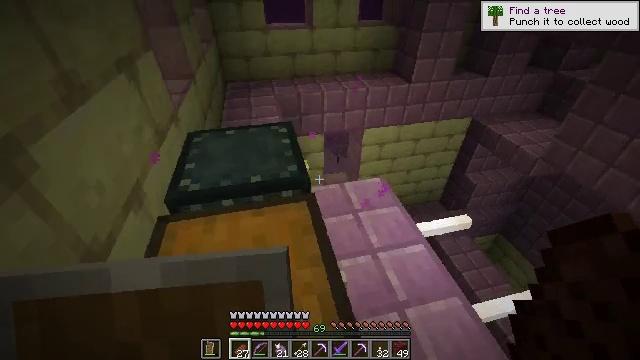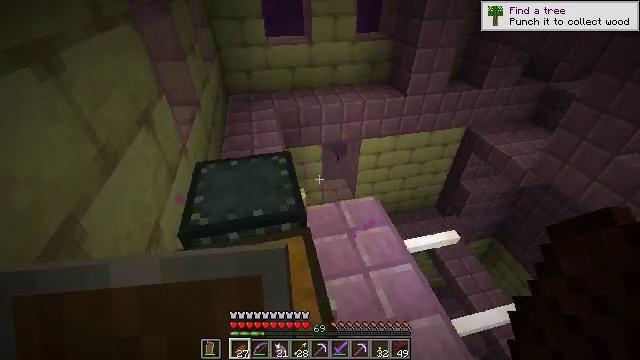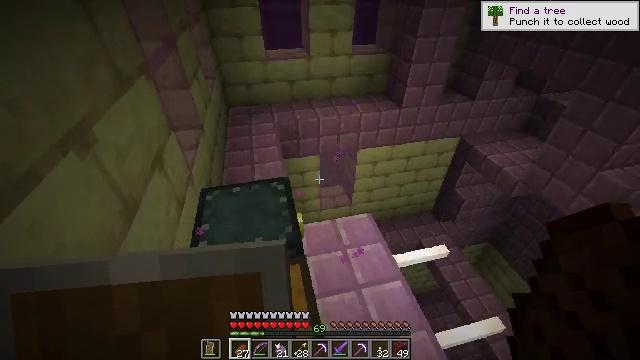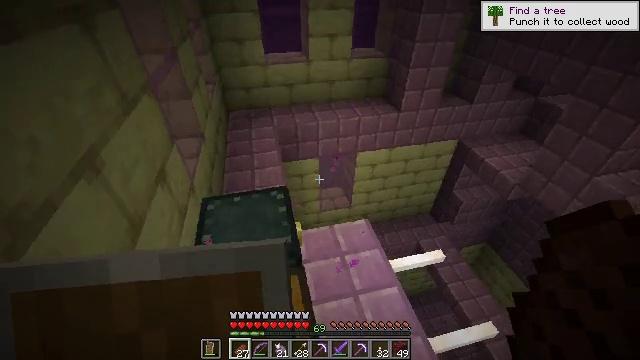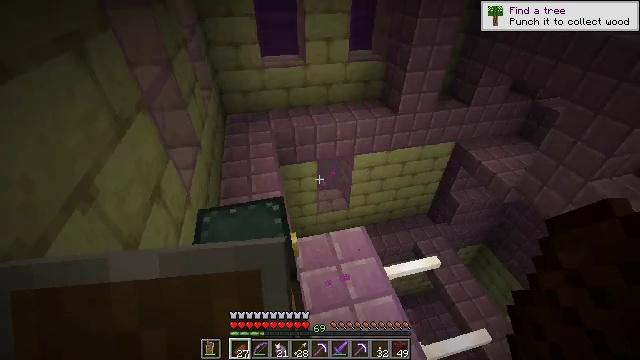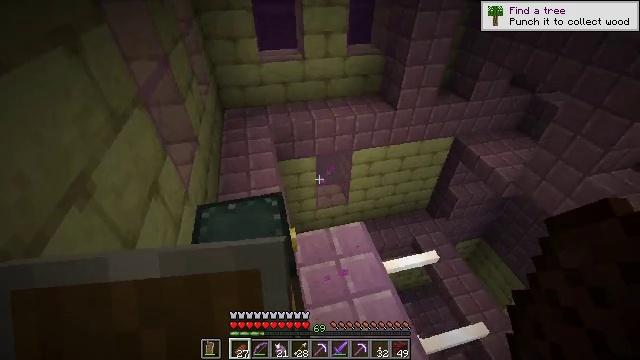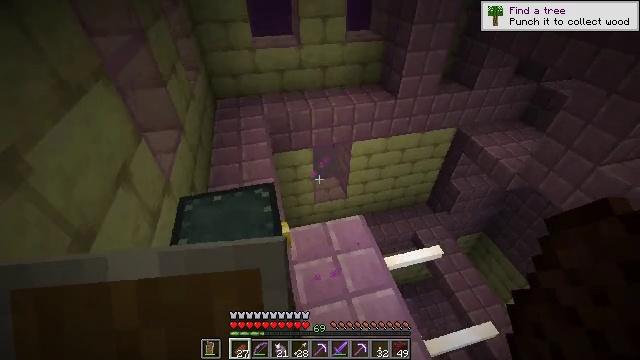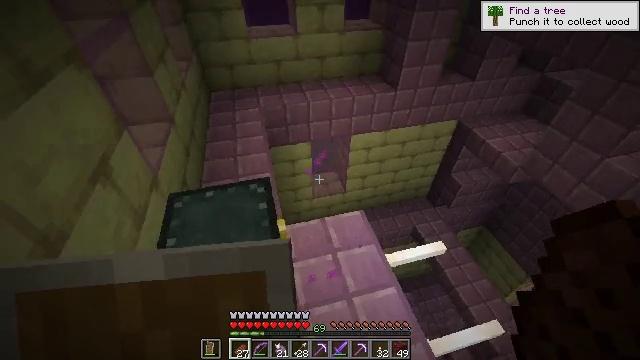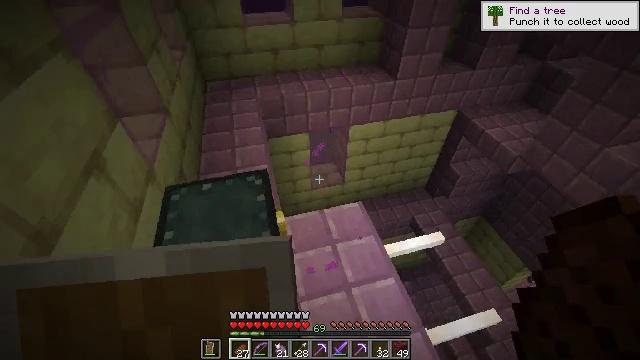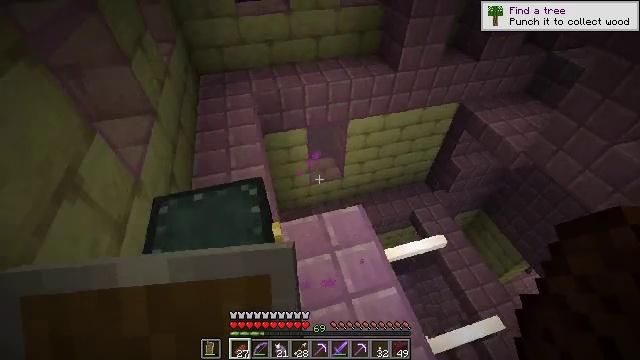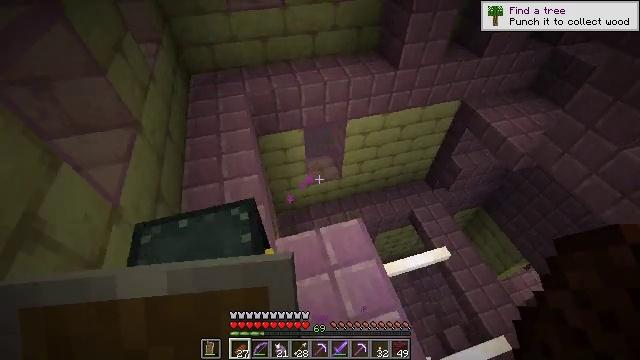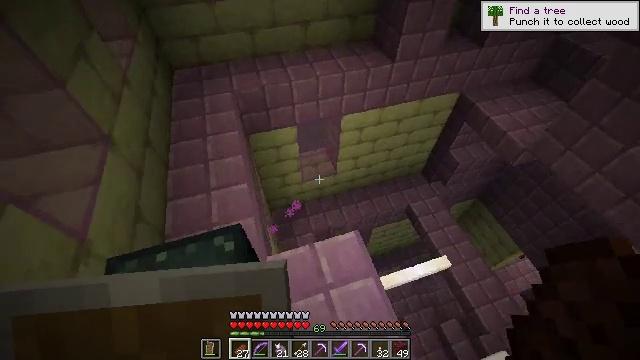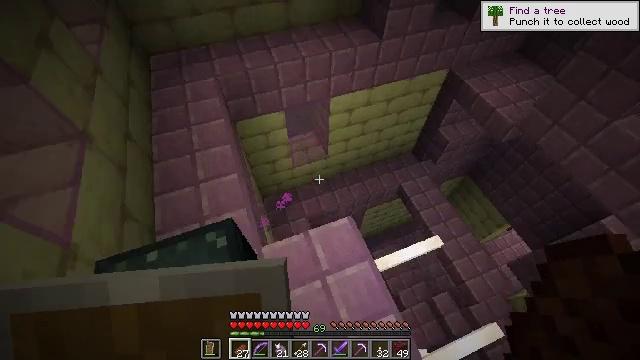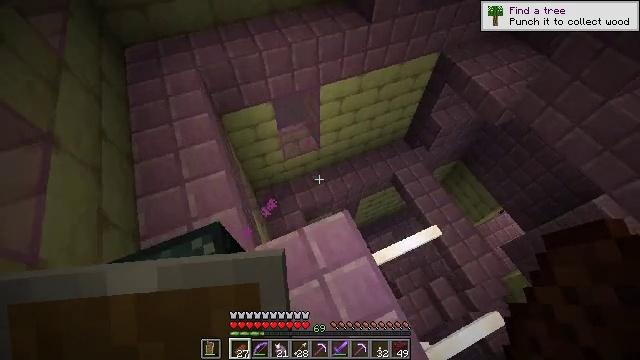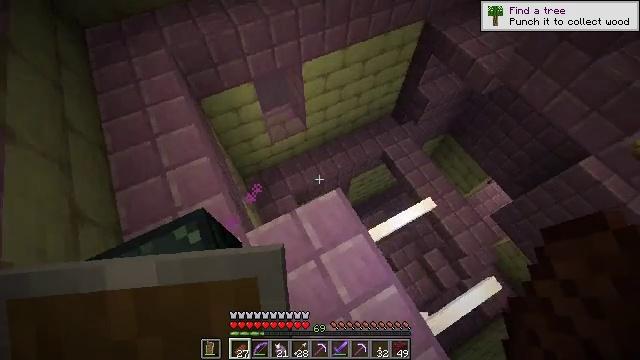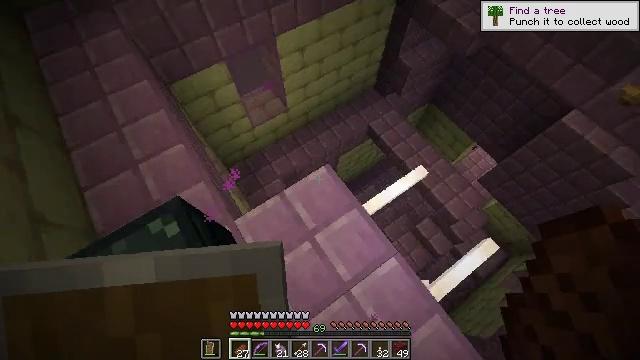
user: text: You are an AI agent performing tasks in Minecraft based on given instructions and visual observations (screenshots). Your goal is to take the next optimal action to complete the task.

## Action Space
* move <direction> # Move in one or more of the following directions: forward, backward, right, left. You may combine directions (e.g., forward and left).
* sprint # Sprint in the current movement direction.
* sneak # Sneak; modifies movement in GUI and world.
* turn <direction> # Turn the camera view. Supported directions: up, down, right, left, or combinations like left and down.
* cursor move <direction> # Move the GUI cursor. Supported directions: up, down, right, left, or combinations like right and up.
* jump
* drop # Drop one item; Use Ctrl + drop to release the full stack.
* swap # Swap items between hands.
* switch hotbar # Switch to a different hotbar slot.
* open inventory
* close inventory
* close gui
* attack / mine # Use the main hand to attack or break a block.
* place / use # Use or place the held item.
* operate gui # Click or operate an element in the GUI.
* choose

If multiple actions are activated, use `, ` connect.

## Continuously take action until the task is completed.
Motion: motion action
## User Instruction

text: Mine the chest to collect it.
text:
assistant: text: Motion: move forward, jump
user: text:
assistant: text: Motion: move forward, jump
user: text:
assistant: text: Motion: move forward, jump
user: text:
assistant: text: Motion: move forward, jump
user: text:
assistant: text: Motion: move forward, turn down
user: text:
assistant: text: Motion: move forward, turn down
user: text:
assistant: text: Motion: move forward, turn down
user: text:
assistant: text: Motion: move forward, turn down
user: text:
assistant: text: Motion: move forward, turn down
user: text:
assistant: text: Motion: move forward, turn down
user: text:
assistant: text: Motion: move forward, turn right and down
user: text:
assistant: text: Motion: turn right and down
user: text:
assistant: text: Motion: turn right and down
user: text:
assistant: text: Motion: turn right and down
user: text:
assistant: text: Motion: turn right and down
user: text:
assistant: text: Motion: turn right and down
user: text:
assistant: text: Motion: turn right
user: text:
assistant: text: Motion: turn right
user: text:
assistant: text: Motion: turn right
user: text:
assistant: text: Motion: turn right and down
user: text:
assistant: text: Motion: turn right and down
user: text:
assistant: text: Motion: turn right
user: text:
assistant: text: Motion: turn right
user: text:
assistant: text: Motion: turn right
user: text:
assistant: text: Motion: turn right
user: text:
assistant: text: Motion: turn right
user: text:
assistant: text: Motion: turn right and up
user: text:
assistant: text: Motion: move forward, turn right and up
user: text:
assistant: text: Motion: move forward, turn right and up
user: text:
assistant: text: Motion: turn right and up